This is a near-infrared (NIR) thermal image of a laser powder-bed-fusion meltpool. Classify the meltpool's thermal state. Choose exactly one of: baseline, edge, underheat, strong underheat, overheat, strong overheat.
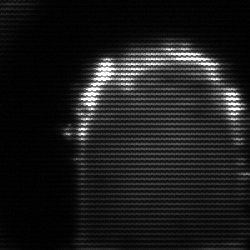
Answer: baseline